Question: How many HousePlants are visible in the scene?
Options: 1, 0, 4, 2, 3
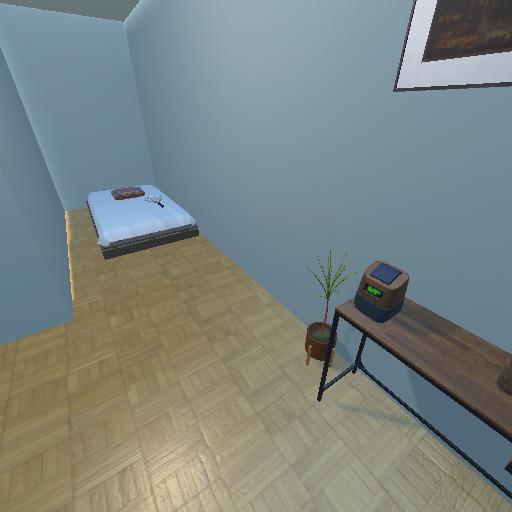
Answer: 1